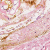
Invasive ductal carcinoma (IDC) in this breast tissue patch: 0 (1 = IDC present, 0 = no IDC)